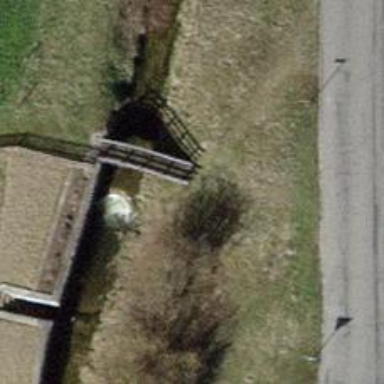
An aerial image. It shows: Path on bridge.